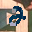
Label: 2